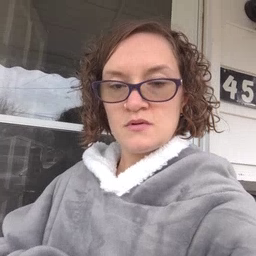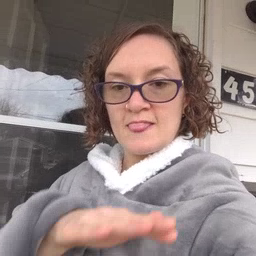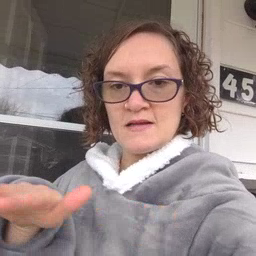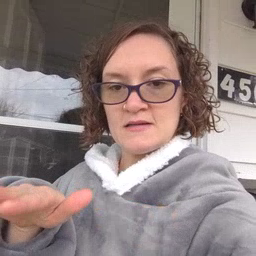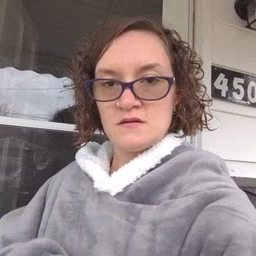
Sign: clean